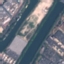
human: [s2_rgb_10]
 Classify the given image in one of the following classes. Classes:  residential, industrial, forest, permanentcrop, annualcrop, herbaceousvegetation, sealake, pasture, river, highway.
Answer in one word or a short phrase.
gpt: River